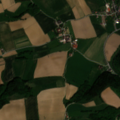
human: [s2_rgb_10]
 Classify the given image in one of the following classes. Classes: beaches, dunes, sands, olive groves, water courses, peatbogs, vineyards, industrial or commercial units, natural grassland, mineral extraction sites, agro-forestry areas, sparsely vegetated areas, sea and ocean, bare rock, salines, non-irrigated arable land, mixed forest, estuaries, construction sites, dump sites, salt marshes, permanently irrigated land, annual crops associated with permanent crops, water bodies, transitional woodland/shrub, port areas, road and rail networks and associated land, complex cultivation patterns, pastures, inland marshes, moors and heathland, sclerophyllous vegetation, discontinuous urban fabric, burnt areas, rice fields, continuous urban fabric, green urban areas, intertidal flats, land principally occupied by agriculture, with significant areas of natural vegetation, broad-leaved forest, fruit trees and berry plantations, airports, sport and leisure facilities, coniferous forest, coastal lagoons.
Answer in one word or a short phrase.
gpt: non-irrigated arable land, complex cultivation patterns, land principally occupied by agriculture, with significant areas of natural vegetation, mixed forest